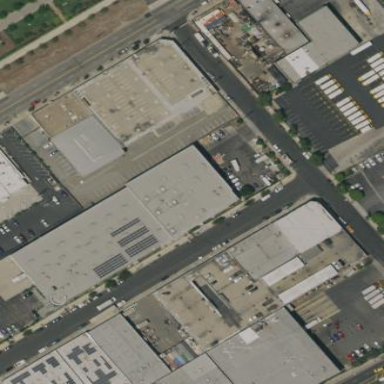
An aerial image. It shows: Warehouse.